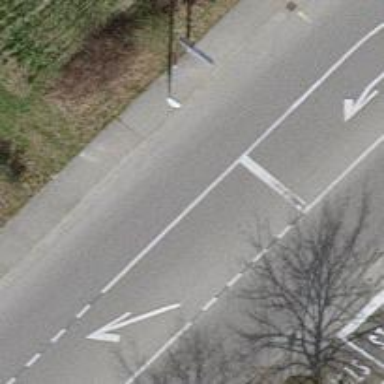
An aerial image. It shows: Secondary road with asphalt surface.